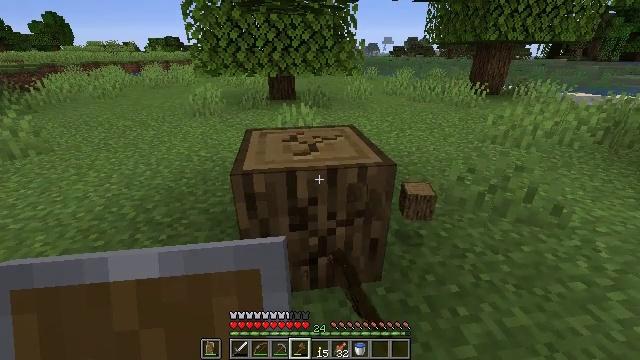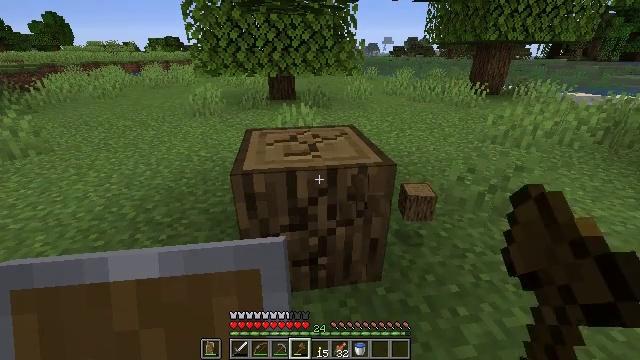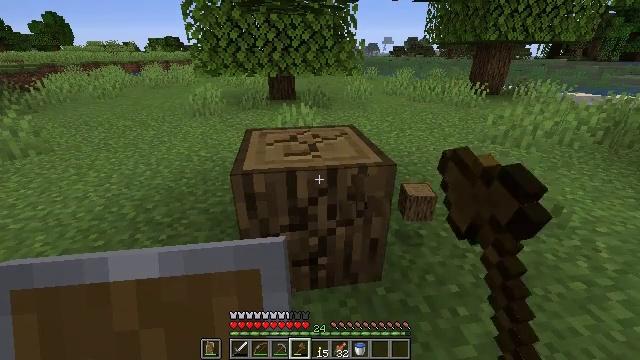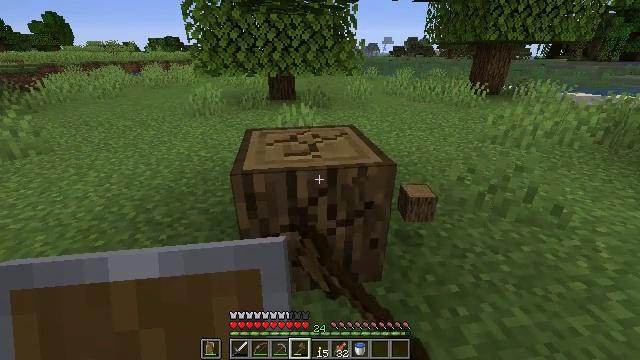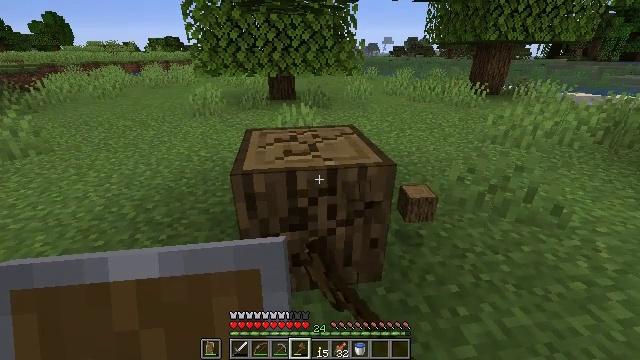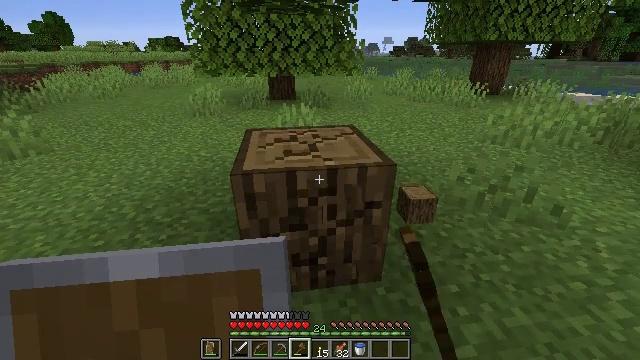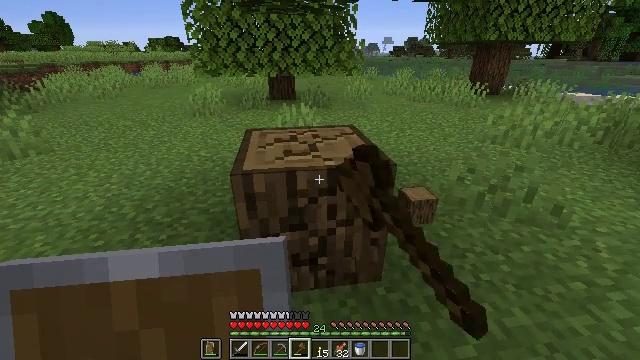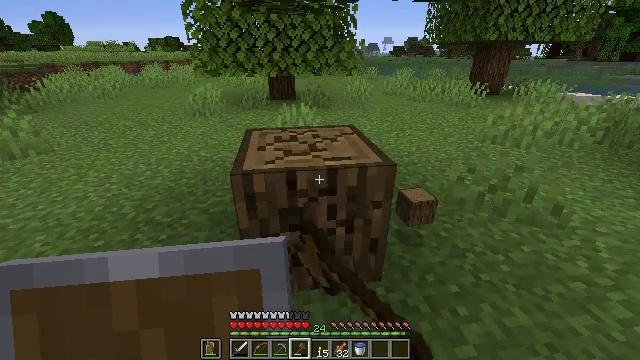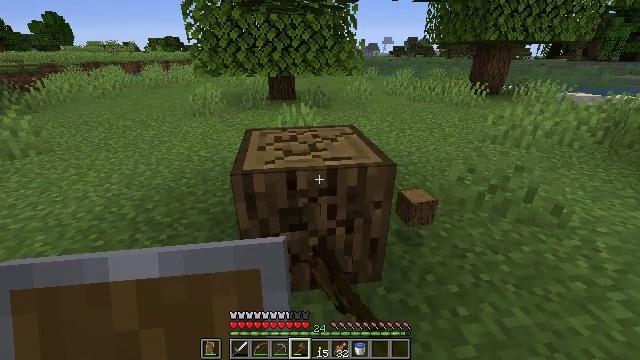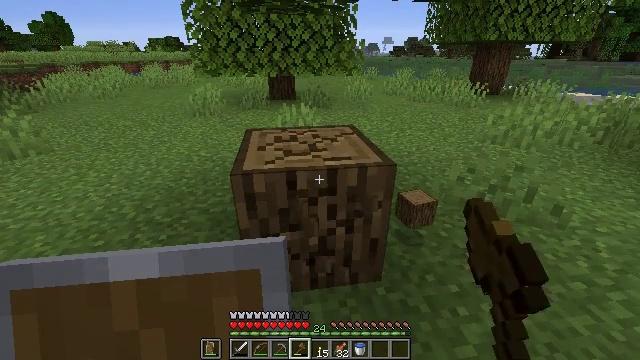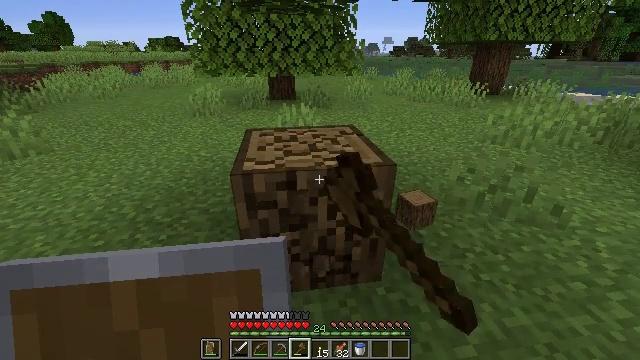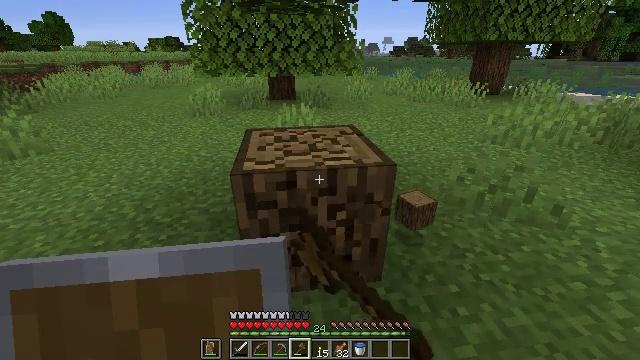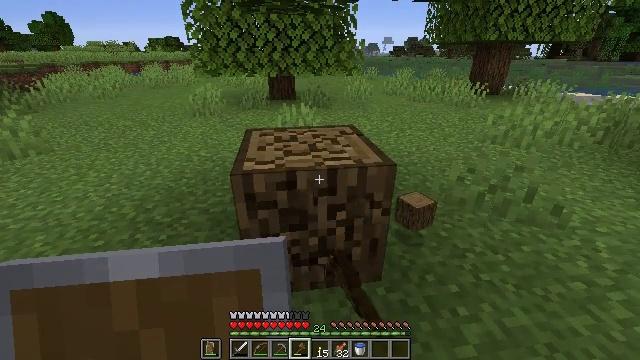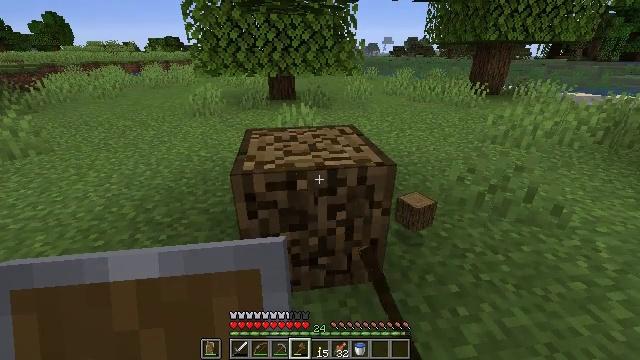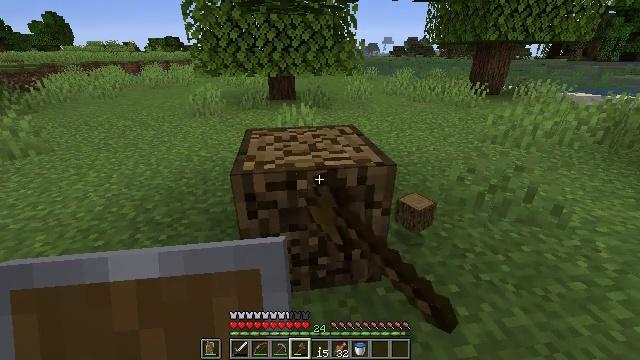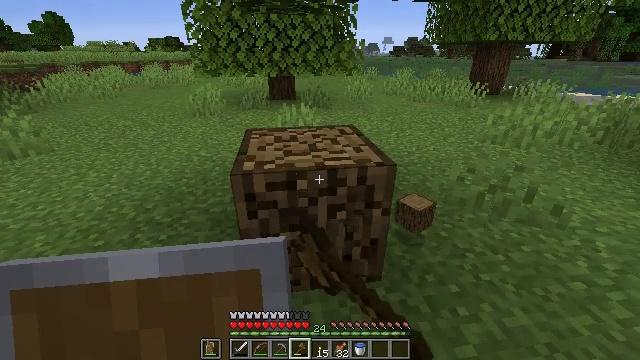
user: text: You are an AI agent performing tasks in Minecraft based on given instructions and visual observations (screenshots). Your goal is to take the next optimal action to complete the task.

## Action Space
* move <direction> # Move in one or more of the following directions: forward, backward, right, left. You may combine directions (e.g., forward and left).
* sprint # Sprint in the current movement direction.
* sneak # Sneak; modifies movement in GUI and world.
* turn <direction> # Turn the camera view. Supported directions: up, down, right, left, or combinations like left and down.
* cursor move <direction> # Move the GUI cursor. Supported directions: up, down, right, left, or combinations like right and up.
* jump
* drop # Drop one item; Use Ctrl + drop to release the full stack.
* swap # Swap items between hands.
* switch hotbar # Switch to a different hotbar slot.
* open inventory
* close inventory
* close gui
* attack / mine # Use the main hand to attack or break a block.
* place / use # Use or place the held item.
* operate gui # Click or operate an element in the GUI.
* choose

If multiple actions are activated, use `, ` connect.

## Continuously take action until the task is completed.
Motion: motion action
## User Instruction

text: Gather oak logs from trees.
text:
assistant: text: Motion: attack / mine
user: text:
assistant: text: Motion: attack / mine
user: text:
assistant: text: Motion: attack / mine
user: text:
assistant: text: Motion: attack / mine
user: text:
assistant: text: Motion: attack / mine
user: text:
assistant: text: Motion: attack / mine
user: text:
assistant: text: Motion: attack / mine
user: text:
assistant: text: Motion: attack / mine
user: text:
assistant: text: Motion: attack / mine
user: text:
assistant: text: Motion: attack / mine
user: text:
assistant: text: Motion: attack / mine
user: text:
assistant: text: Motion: attack / mine
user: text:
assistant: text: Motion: attack / mine
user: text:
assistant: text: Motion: attack / mine
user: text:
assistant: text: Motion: attack / mine
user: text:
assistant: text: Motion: attack / mine
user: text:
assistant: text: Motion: attack / mine
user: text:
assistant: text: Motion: attack / mine
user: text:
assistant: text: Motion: attack / mine
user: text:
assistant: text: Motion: attack / mine
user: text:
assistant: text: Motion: attack / mine